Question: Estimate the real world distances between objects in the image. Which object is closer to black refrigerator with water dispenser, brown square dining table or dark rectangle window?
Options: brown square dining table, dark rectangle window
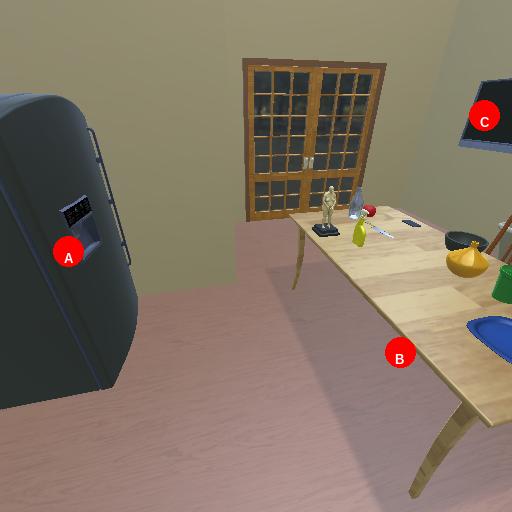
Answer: brown square dining table